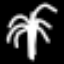
Label: palm tree